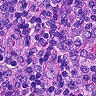
Metastatic tissue present: no